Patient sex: F
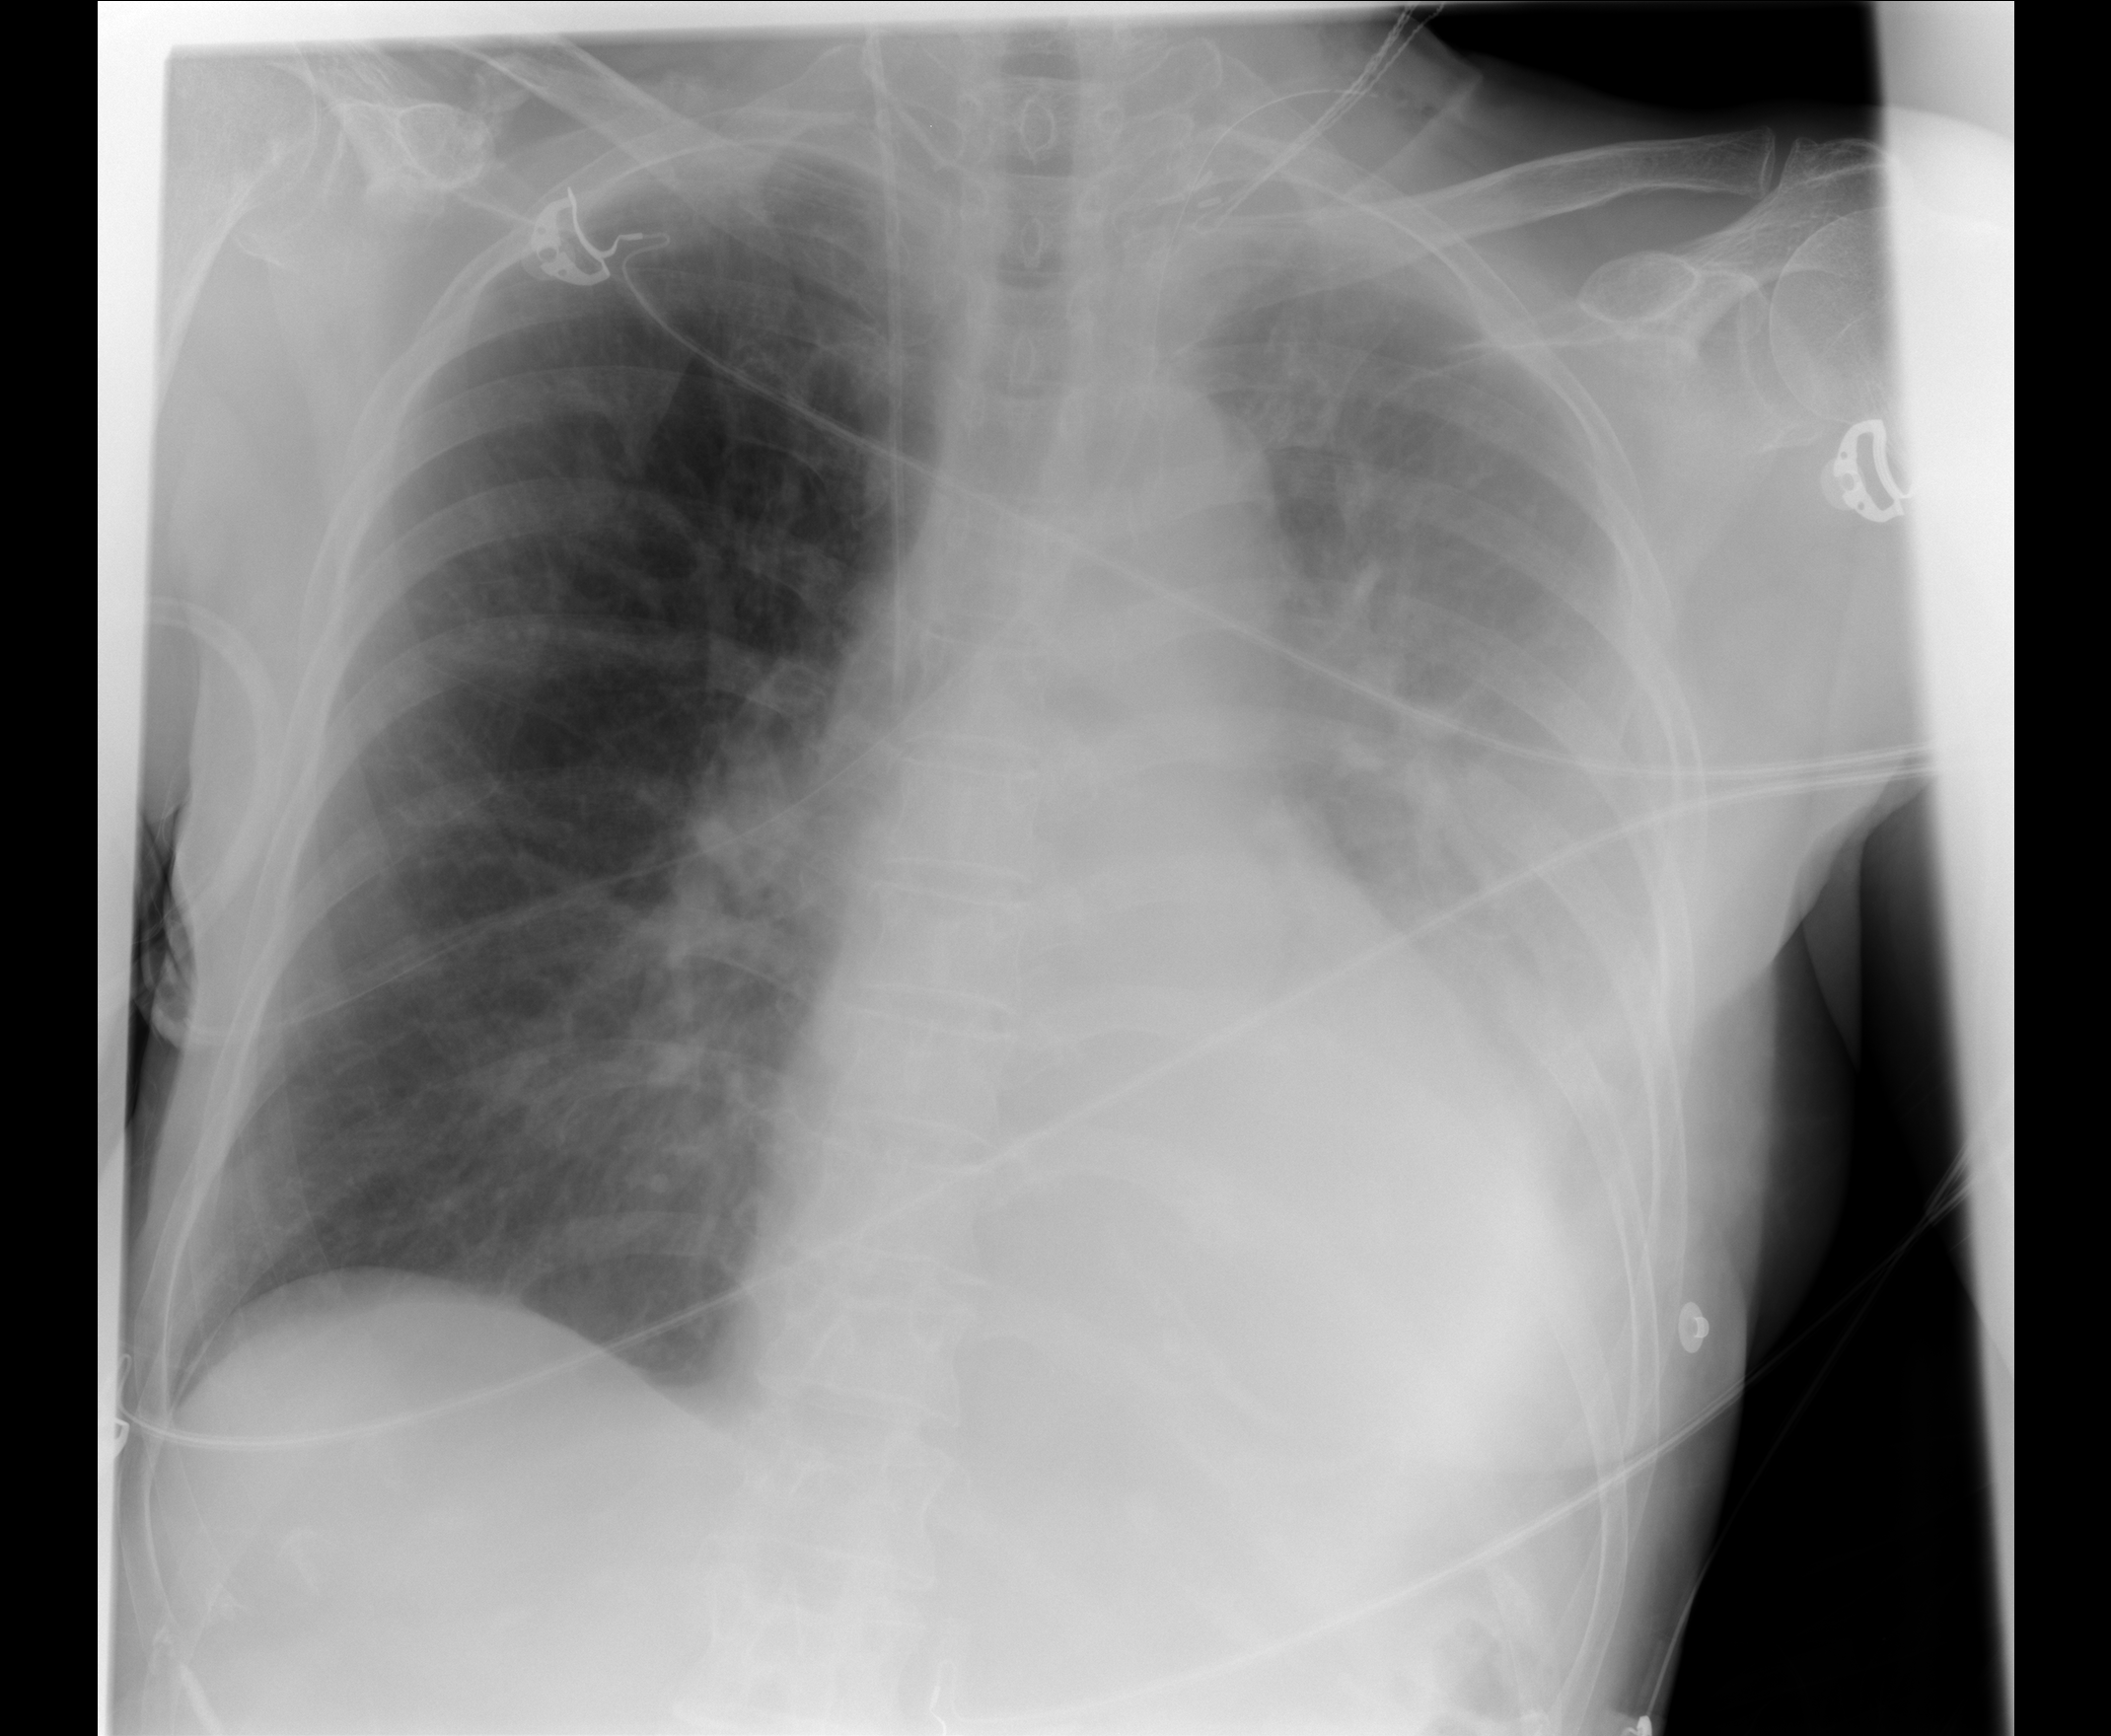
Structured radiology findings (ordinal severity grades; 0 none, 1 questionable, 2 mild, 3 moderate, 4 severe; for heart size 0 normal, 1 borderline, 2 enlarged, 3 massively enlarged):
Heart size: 1
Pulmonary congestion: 2
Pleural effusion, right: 0
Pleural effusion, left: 2
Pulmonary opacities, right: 0
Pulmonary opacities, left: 0
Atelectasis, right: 0
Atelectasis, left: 2